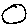
Label: moon